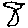
Label: tree